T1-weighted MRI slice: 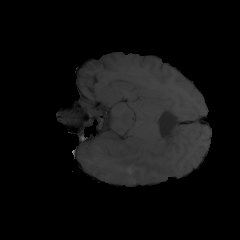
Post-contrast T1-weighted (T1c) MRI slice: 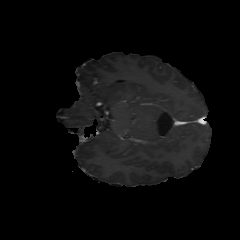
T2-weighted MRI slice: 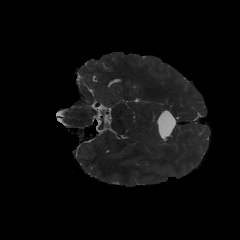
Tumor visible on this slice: no